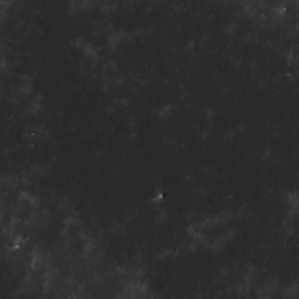
Label: non_frost